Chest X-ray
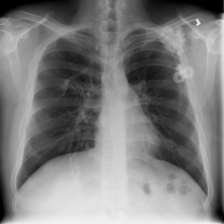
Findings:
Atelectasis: negative
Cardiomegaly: negative
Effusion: negative
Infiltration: negative
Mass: positive
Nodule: negative
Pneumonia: negative
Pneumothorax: negative
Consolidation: negative
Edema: negative
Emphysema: negative
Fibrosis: negative
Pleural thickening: negative
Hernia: negative